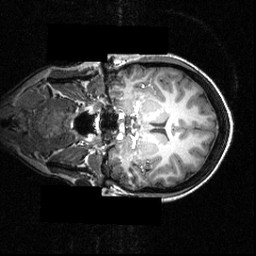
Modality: T1w
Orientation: coronal
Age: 21
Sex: female
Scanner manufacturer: siemens
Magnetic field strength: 3.951 T
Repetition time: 1.5 s
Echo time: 0.00335 s